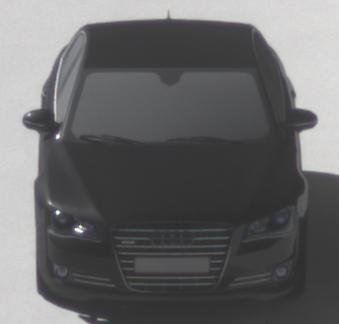
Make: Audi
Model: A8 D4
Model produced from: 2009
Model produced until: 2017
Doors: 4
Color: black
Road condition: dry road
Daytime: morning or afternoon
Contrast: high contrast